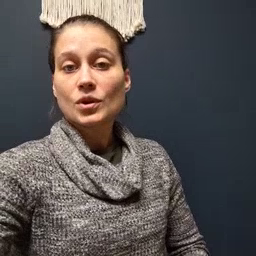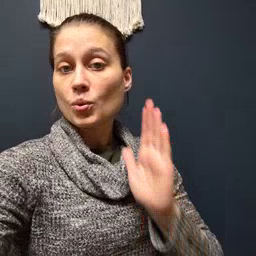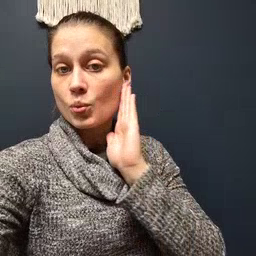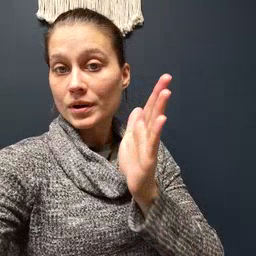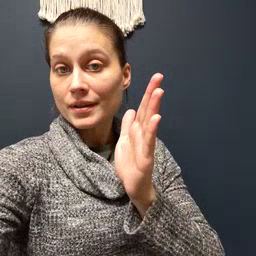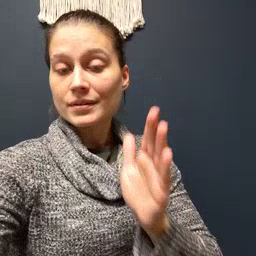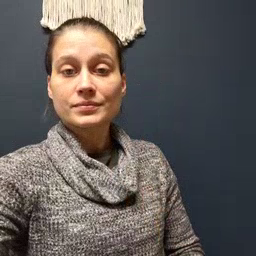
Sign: will